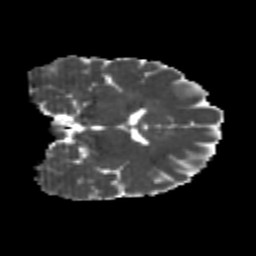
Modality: MD
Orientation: coronal
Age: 22
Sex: male
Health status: healthy
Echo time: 0.074 s